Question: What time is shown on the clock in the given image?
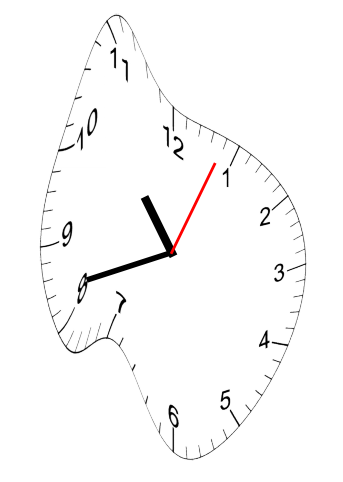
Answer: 10:42:04